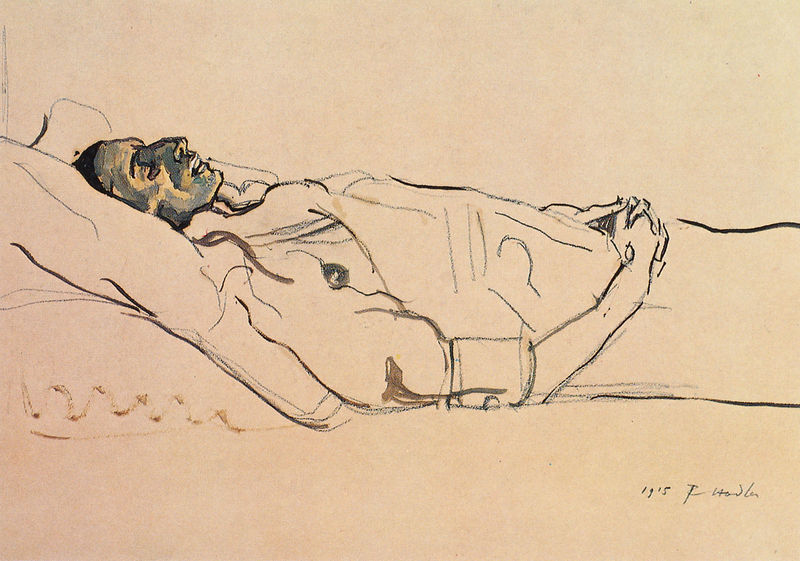
Titel: Die tote Valentine Godé-Darel
Künstler: Ferdinand Hodler
Institution: Zürich, Kunsthaus
Schlagwörter: hand, mann, weiß, braun, finger, mund, nase, profil, schwarz, skizze, zeichnung, hemd, hose, arme, augen, falten, gesicht, leiche, tod, tot, toter, hände, portrait, signatur, decke, liegen, kissen, gefaltet, bett, tusche, krank, unterschrift, kohle, uniform, soldat, zähne, gefaltete hände, leichnam, totenbett, totenmaske, friedlich, gouache, kolorierung, liegender, manschettenknöpfe, sterbebild, l, 1915, signatir, brauestirn